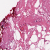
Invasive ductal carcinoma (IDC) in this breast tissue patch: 0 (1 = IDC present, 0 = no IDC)